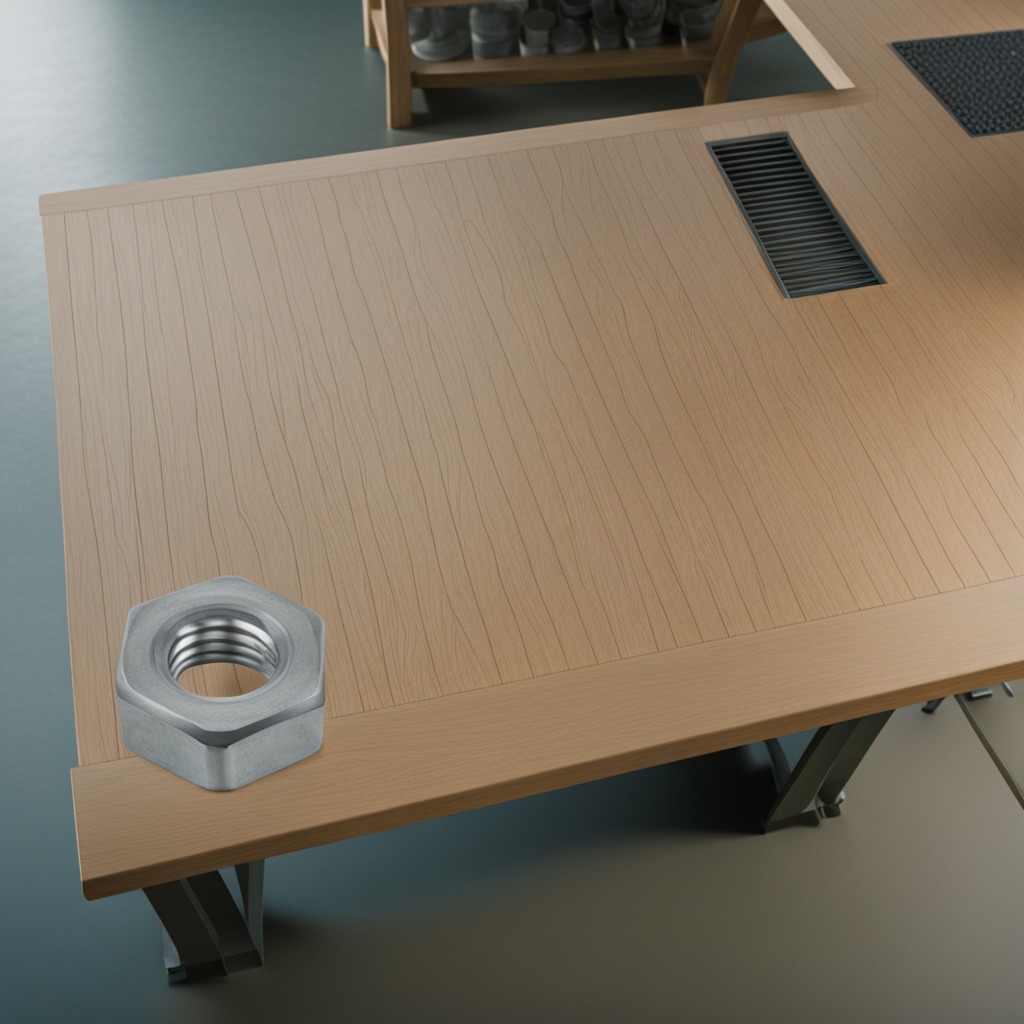
A metal nut lies on the workbench inside a coastal fishing gear workshop.